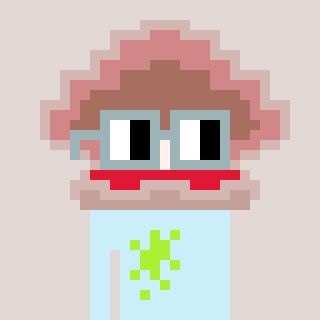
a pixel art character with square dark gray glasses, a oyster-shaped head and a cold-colored body on a warm background